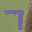
Label: 7